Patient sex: M
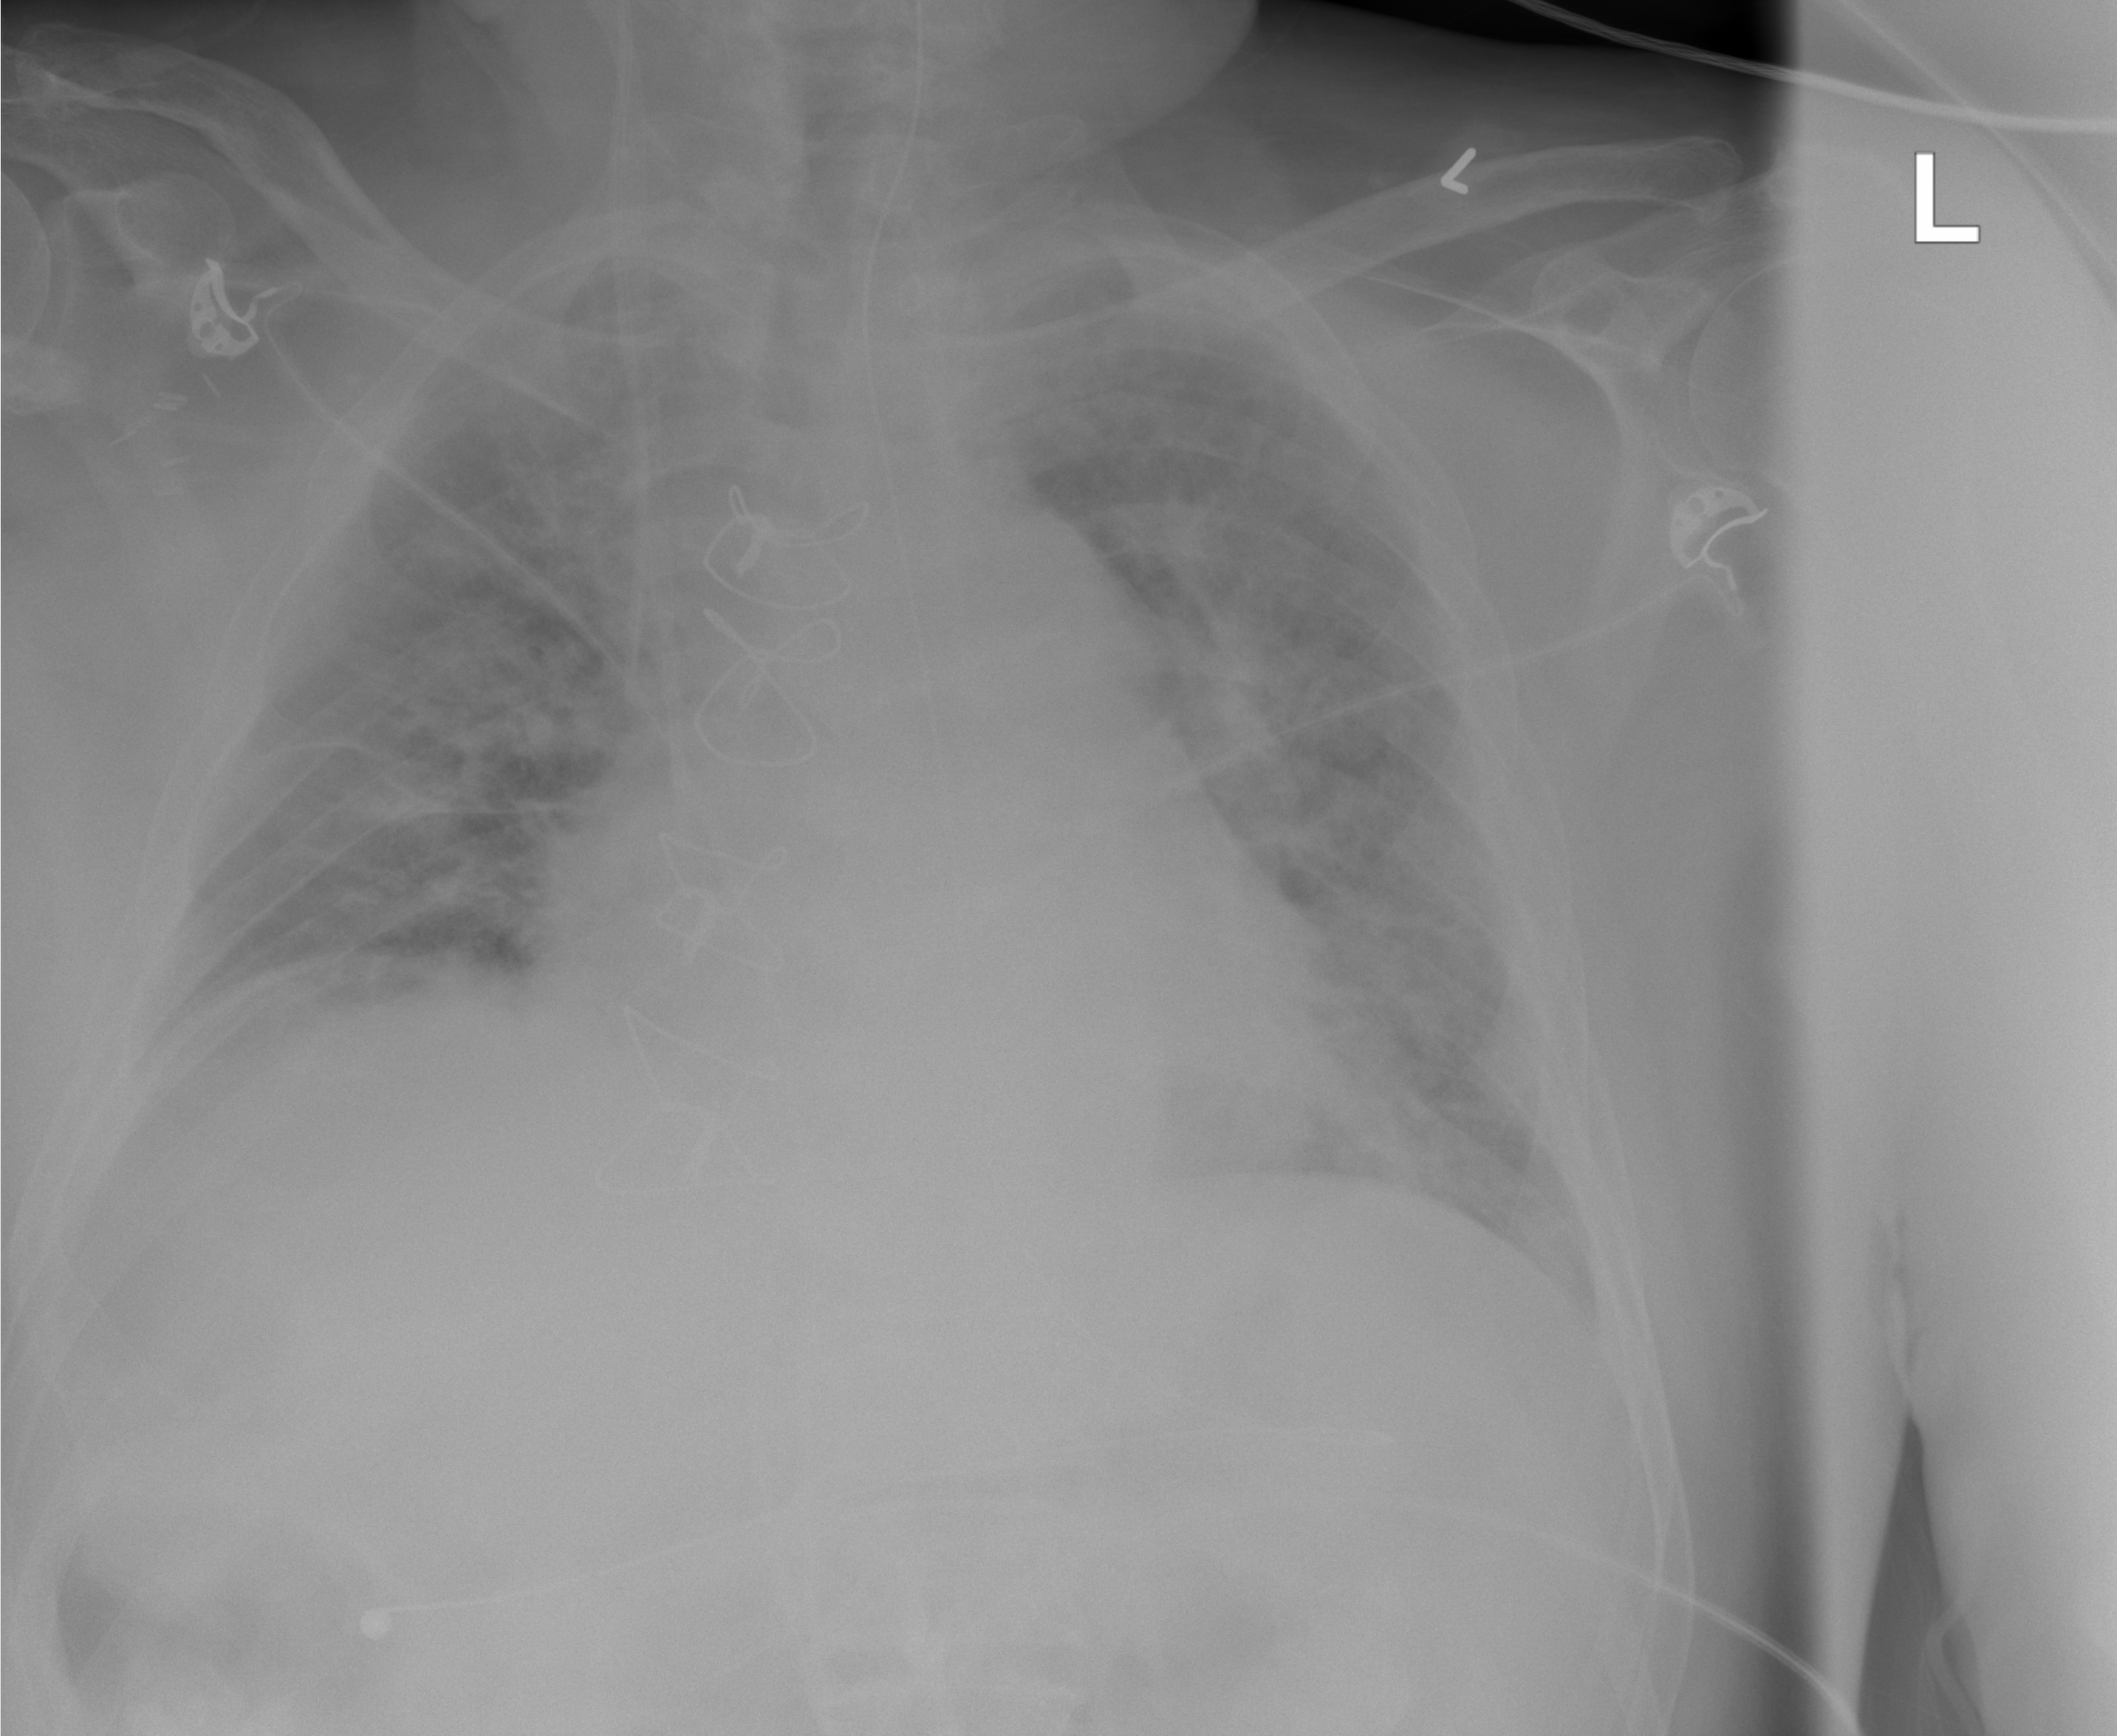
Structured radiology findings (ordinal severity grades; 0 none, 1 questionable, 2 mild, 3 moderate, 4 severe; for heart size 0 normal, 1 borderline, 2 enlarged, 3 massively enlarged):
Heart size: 0
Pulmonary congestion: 2
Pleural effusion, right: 0
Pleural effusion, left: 0
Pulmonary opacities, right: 2
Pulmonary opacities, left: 2
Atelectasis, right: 0
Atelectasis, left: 0